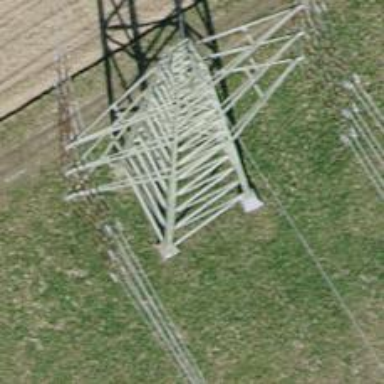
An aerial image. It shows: Power line is depicted.